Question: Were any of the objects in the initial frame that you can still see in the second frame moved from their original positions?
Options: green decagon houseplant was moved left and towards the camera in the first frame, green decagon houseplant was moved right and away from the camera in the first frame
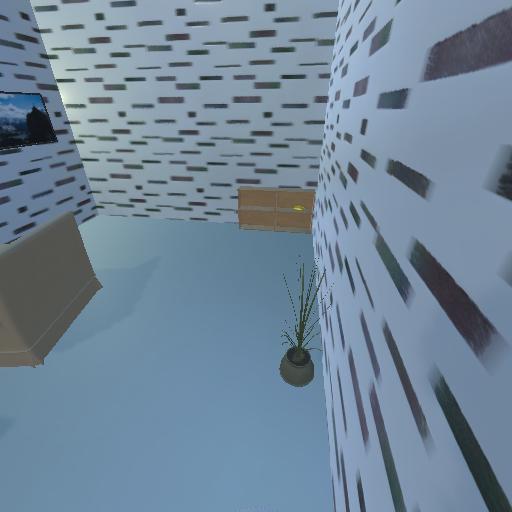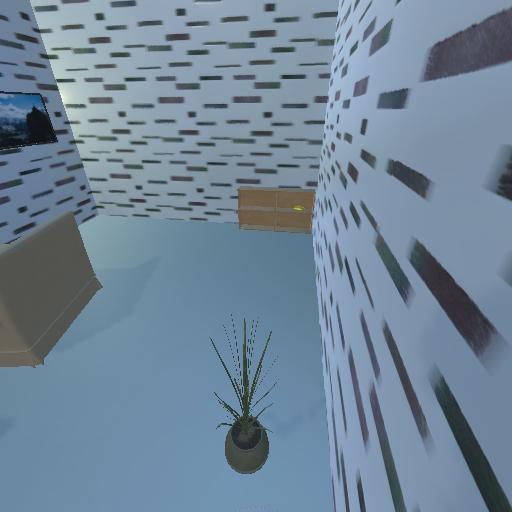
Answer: green decagon houseplant was moved left and towards the camera in the first frame